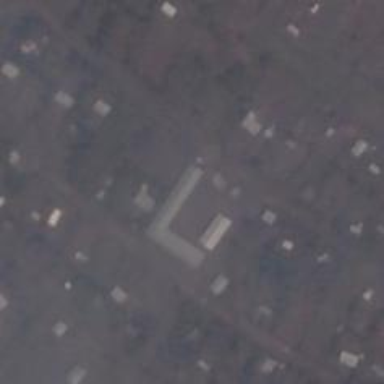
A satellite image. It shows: School.